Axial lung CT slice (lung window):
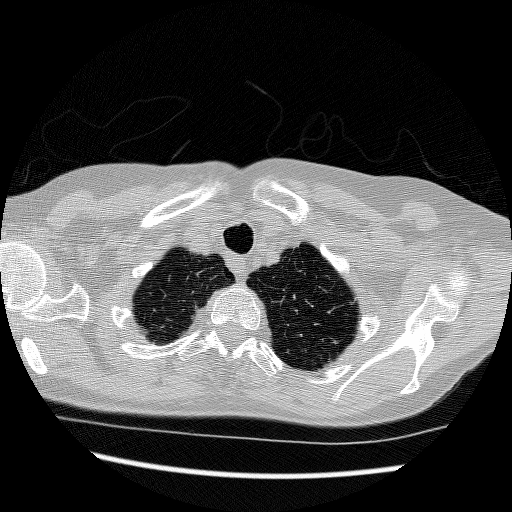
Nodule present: no